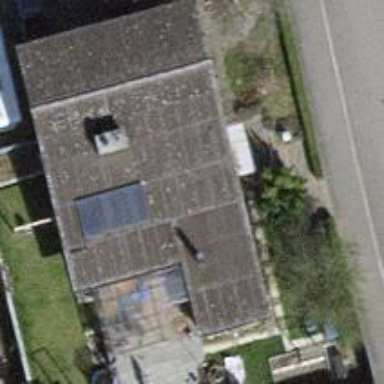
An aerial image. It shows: Simple and straightforward house.